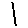
Label: line